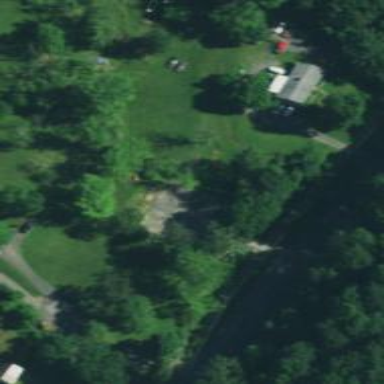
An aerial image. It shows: Driveway leading to service road.